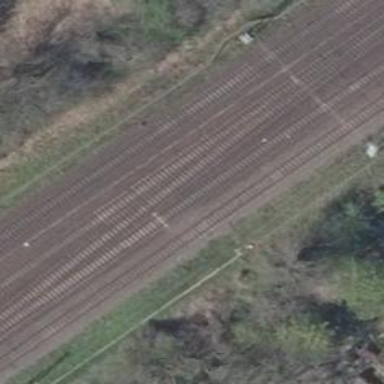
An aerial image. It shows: Railway with electrified contact lines.